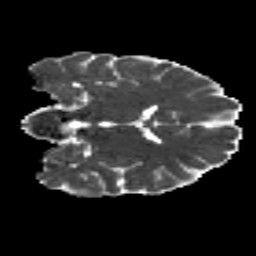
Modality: MD
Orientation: coronal
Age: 22
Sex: male
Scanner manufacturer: siemens
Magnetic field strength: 3 T
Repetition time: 8.8 s
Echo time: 0.085 s